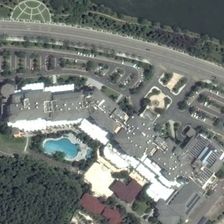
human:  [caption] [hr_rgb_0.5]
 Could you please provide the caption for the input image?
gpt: some buildings with a swimming pool and green trees are in a resort near a river .

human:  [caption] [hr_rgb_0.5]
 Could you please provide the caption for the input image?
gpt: some buildings with a swimming pool and green trees are in a resort near a river .

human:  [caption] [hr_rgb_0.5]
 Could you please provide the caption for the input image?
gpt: some buildings with a swimming pool and green trees are in a resort near a river .

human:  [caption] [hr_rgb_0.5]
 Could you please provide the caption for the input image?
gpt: some buildings with a swimming pool and green trees are in a resort near a river .

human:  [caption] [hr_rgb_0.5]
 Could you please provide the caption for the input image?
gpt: some buildings with a swimming pool and green trees are in a resort near a river .